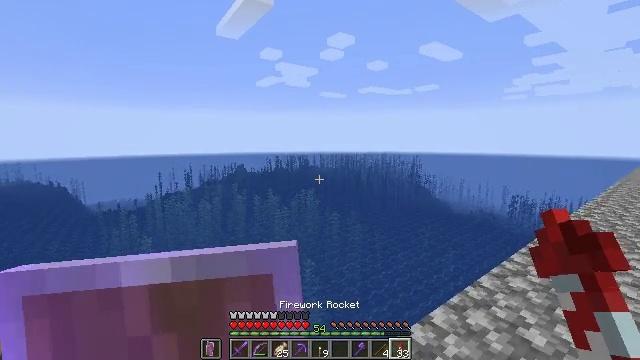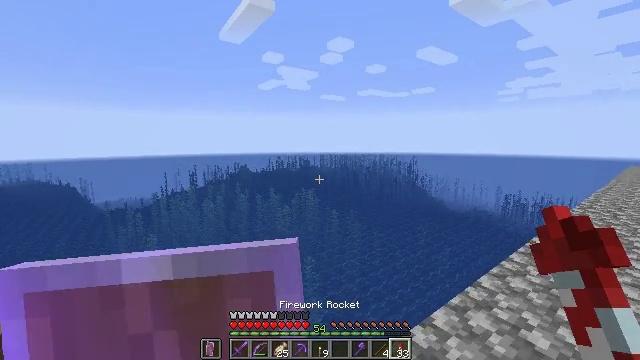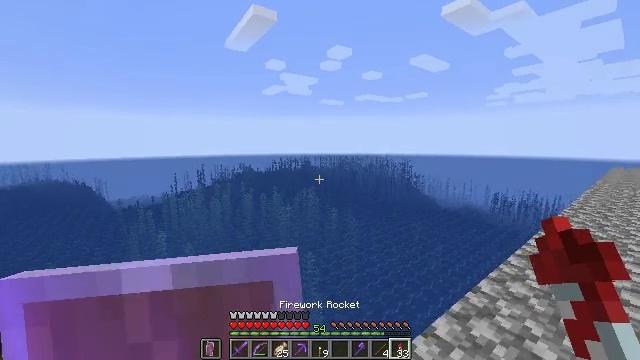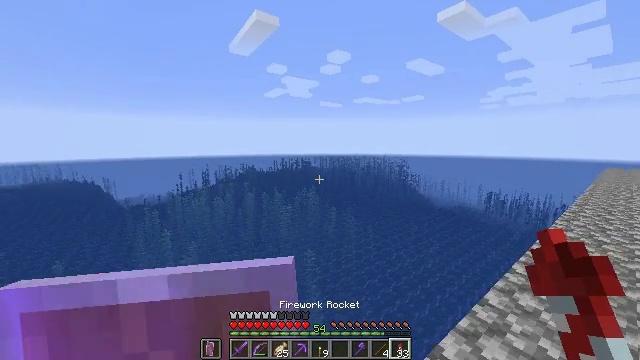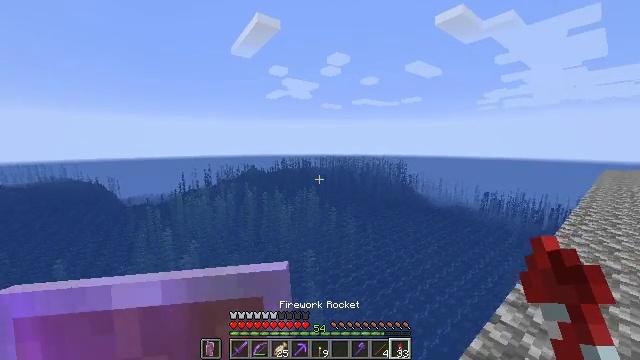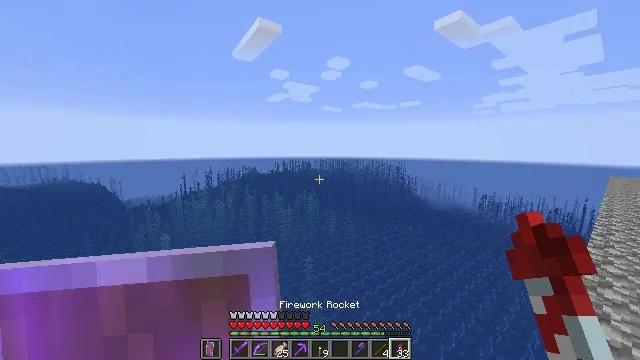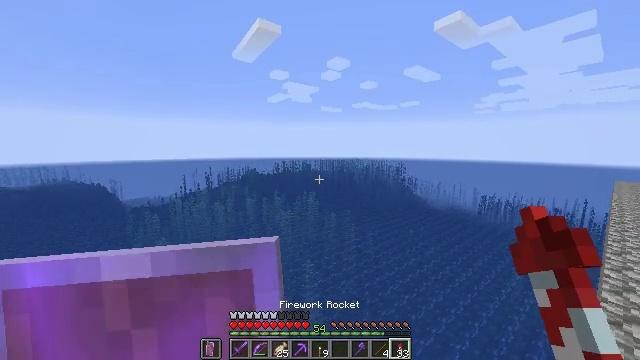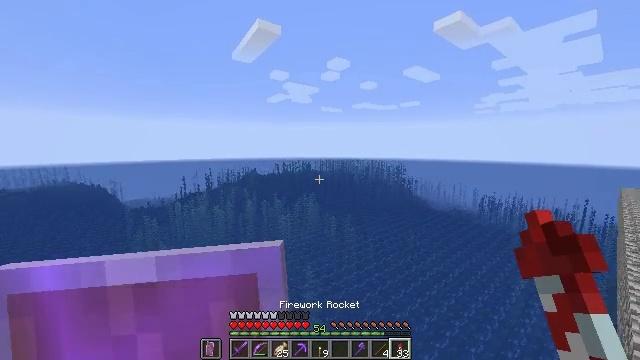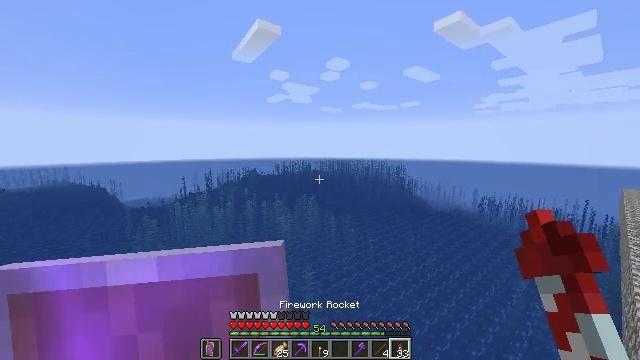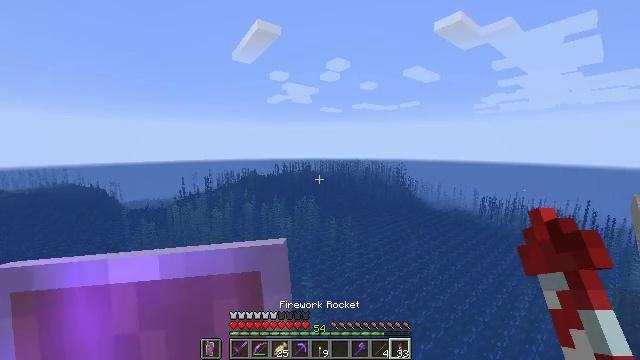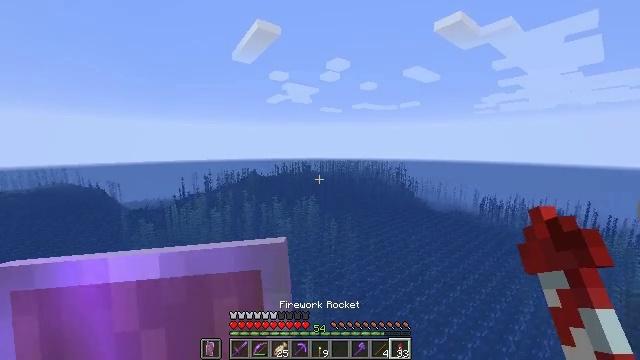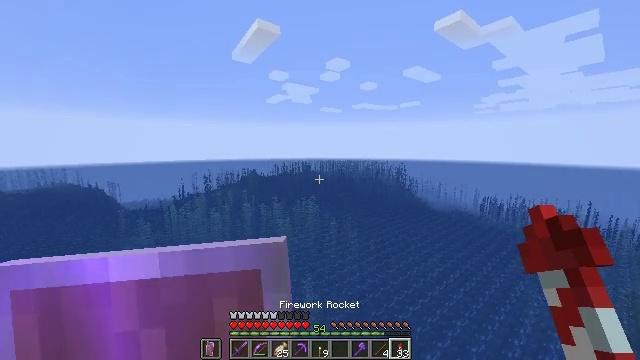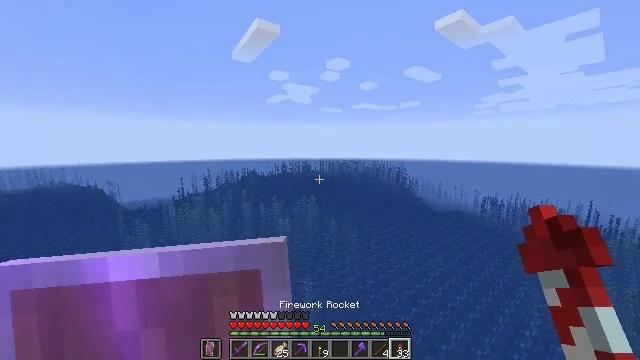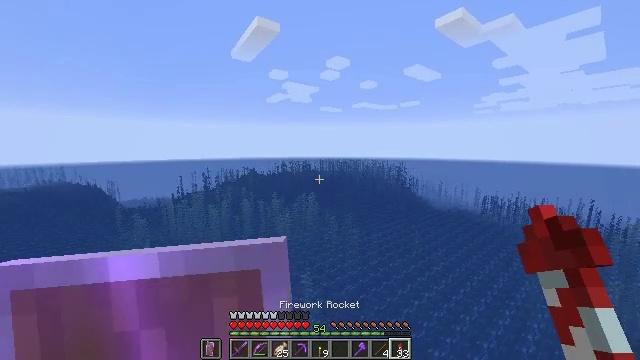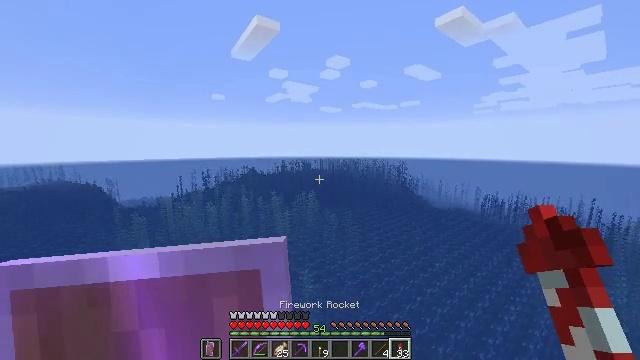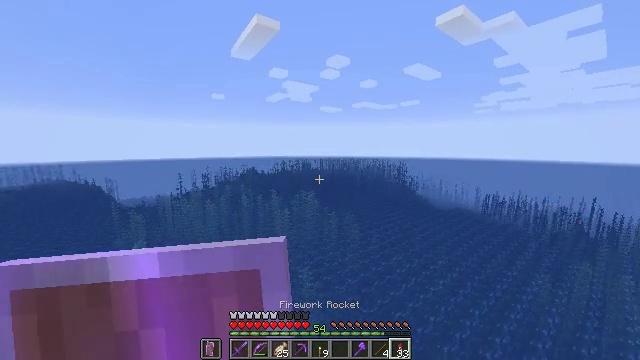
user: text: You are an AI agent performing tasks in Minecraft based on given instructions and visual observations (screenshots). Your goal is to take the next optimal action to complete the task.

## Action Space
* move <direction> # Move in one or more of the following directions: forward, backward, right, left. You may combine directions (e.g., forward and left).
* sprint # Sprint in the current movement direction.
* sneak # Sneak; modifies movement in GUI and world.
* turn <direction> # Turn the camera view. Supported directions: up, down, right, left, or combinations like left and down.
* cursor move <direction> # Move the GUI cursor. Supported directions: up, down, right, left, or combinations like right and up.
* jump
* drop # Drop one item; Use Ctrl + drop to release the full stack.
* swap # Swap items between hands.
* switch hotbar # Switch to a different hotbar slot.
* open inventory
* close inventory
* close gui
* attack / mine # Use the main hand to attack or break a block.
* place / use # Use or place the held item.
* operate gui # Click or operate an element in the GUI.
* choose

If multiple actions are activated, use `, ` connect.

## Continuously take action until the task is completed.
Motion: motion action
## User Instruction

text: Clear the seagrass to get an item.
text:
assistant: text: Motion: move forward, sprint
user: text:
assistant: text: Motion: move forward, sprint
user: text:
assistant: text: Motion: move forward, sprint
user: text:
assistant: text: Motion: move forward, sprint
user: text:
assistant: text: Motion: move forward, sprint, jump
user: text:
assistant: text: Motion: move forward, sprint, jump
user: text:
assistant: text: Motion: move forward, sprint, jump
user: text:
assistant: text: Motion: move forward, sprint, jump
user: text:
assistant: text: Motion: move forward, sprint
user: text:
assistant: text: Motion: move forward, sprint
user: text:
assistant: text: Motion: move forward, sprint
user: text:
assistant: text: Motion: move forward, sprint, jump
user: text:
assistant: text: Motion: move forward, sprint, jump
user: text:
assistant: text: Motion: move forward, sprint, jump
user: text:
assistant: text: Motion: move forward, sprint, use / place, jump
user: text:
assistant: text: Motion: move forward, sprint, use / place, jump
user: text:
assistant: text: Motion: move forward, sprint, use / place, jump
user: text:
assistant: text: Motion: move forward, sprint, jump
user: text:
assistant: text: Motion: move forward, sprint, jump
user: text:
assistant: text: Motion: move forward, sprint, jump
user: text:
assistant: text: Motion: move forward, sprint, jump
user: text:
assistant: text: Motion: move forward, sprint, jump
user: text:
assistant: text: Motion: move forward, sprint, jump
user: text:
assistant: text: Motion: move forward, sprint, jump
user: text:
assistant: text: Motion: move forward, sprint, jump
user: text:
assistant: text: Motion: move forward, sprint, jump
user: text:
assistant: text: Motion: move forward, sprint, jump
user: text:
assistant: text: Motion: move forward, sprint, jump
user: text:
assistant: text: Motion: move forward, sprint, jump
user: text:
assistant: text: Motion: move forward, sprint, turn up, jump